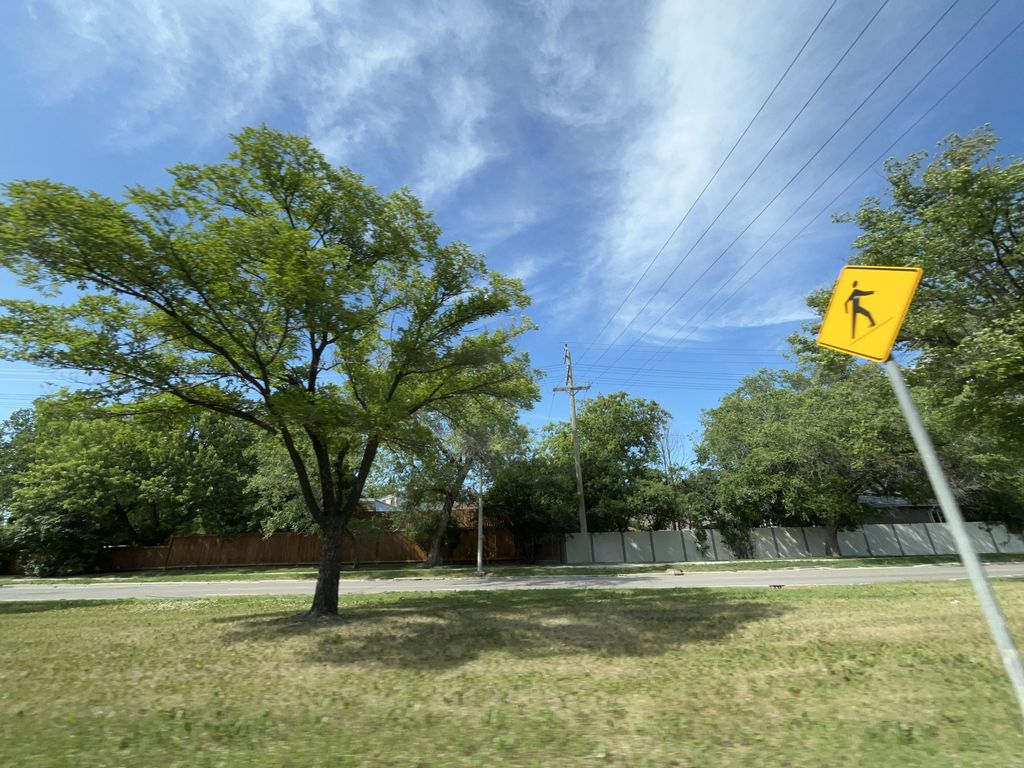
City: winnipeg